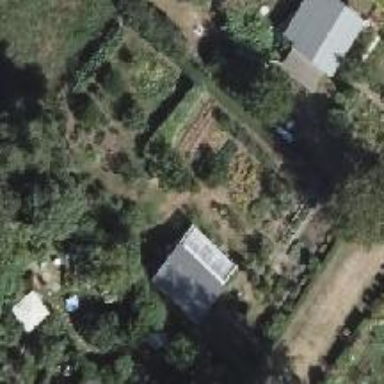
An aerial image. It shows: Plot in the allotments.